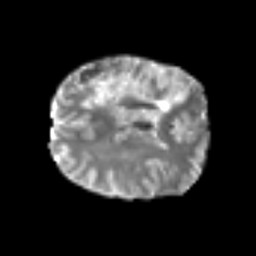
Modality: T2w
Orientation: axial
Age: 49
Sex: male
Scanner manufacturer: siemens
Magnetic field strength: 3 T
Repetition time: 6.1 s
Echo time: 0.101 s